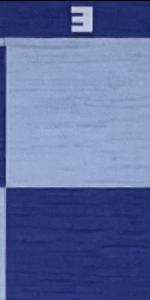
Label: Empty